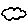
Label: cloud